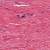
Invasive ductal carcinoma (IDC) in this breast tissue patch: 0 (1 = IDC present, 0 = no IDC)